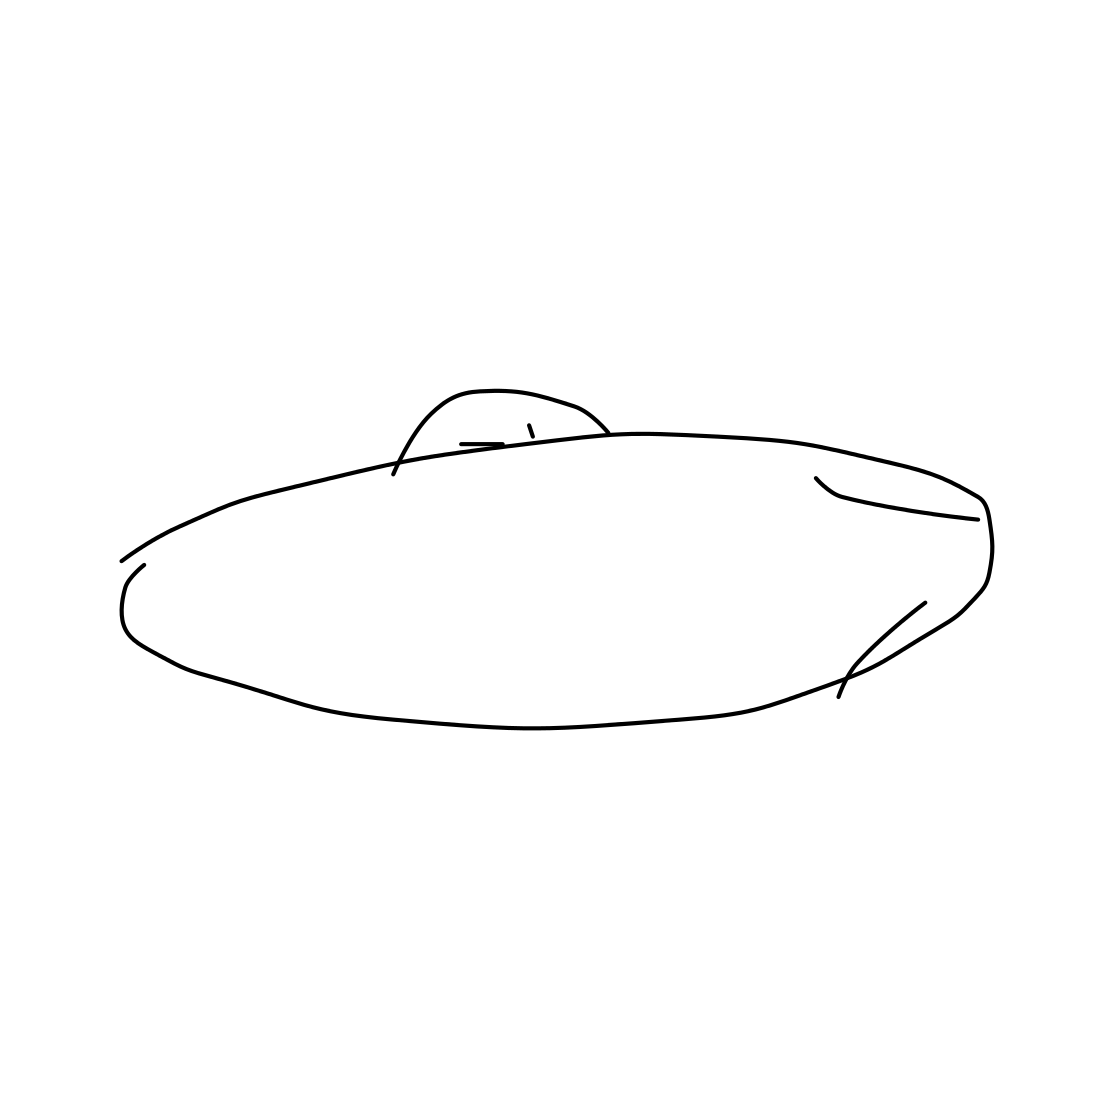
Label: submarine